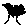
Label: tree